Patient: sex F, age 71
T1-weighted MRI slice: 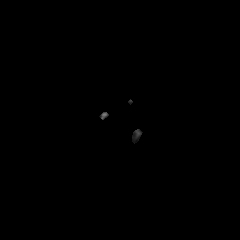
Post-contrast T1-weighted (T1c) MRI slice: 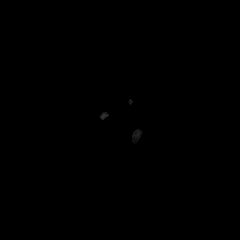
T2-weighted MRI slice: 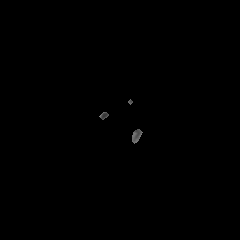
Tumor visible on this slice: no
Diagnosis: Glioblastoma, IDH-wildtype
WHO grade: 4